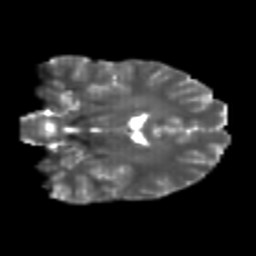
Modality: T2w
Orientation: coronal
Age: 20
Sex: male
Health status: healthy
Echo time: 0.074 s